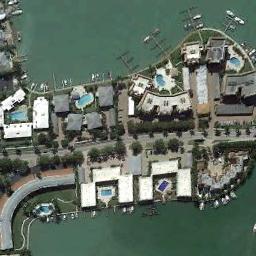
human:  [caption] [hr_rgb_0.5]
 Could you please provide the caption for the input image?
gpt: A dense residential area with lots of medium residences, Harbors and trees is surrounded by dark green water .

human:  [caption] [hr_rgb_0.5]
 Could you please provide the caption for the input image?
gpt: There are many roads and densely arranged houses and trees of different shapes and shapes in the island-like settlements surrounded by the lake .

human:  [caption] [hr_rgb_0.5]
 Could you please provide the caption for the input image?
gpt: There are trees near the condo .

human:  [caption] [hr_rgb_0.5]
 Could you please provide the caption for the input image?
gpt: The dense residential is next to the water .

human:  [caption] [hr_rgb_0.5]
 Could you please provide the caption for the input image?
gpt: A dense residential area beside a port .